Question: I created a package in RStudio that contains some custom functions.
When I change something in a function contained in this package, I am using "Build & Reload" in the Build tab to rebuild the package, hoping that this operation "updates" it.
This normally works perfectly. However there is one function for which it is not happening.
If I open the function.R file, the modification is right there; however, when I call it from the console or from a script, the older version is loaded.
I tried some easy stuff like restarting, and "Clean and Rebuild".
I tried removing it, rebuilding, and adding it again, but even in this case, surprisingly, the old version is loaded.
The only thing I noticed in which this function looks different from the others in the package is:

I tried to look into this, but I still lack the necessary general understanding and I am not even sure if this difference is really related to the problem.
Remark 1: the global environment in empty, so it is not masking the function.
Remark 2: the search() path is (the name of the package is SDA, and is in second position):
'''
> search()
[1] ".GlobalEnv" "package:SDA" "package:splines" "tools:rstudio" "package:stats" "package:graphics" "package:grDevices" "package:utils"
[9] "package:datasets" "package:methods" "Autoloads" "package:base"
'''
NB: I am using the package "devtools" for the development.
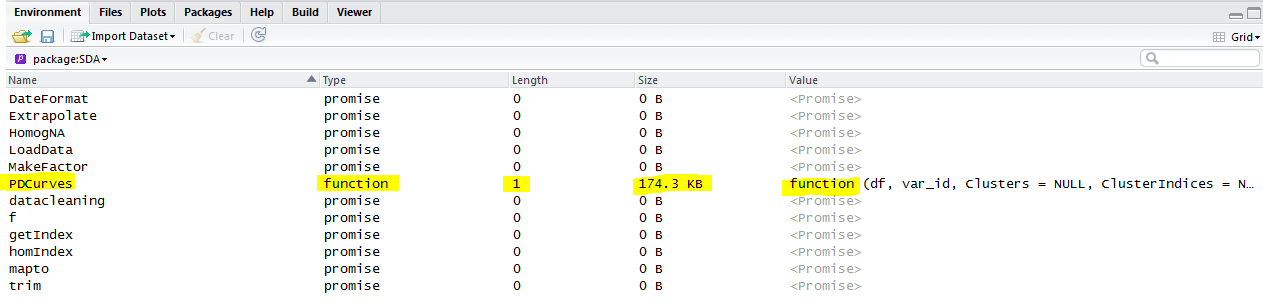
Answer: I just come to solve the same issue. What you have to do is just restart your R session. It seems that R caches the function and it does not matter if you 'detach' and remove ('remove.packages') the package, and then install ('install.packages') and load ('require') it: You need to close your session, and then with your package built with the changes:
'''
install.packages("path_to_package.tar.gz",repos=NULL,type="source")
require("package")
'''
This worked for me. Hope it helps.